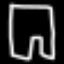
Label: pants